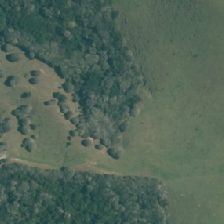
Land cover: broadleaved_indigenous_hardwood